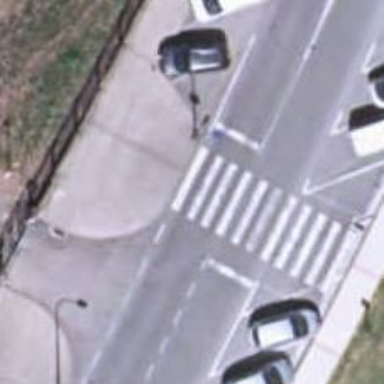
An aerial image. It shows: Uncontrolled zebra crossing on the road.